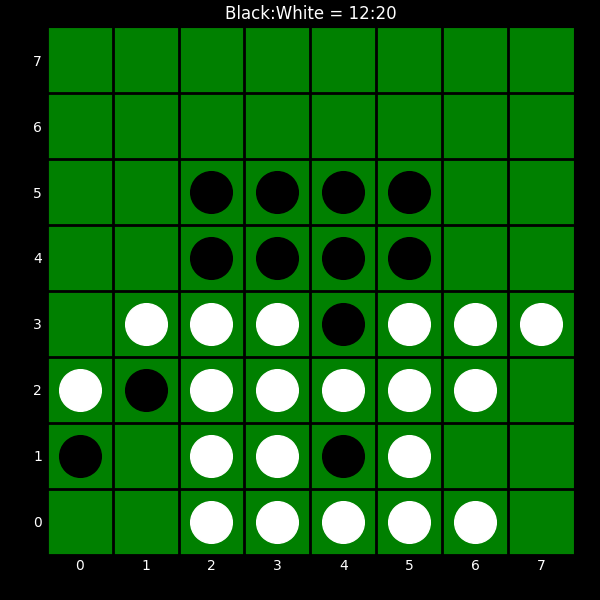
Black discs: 12
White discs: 20